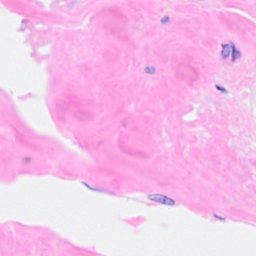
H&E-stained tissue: Breast